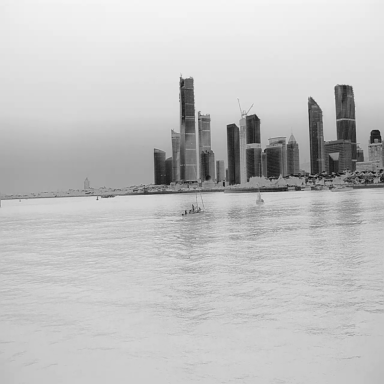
There are six objects shown in the infrared image, including a canoe, four sailboats, and a container_ship.